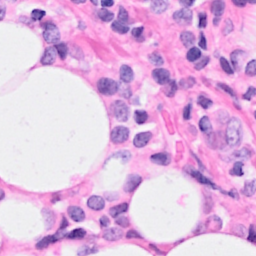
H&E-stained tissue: Breast